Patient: sex F, age 41
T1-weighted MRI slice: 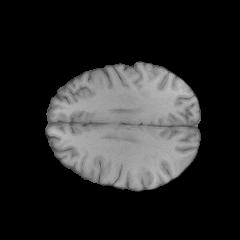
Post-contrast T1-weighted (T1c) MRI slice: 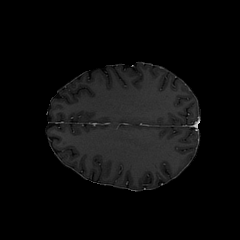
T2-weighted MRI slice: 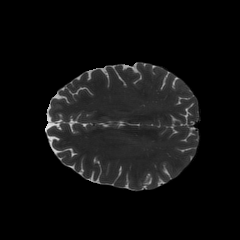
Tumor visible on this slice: no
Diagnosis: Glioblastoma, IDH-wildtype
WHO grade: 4